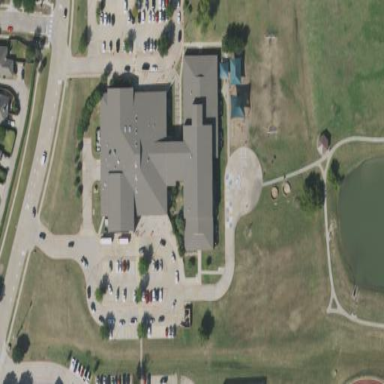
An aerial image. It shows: School building.